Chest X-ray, AP view. Patient: 64 years old, sex M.
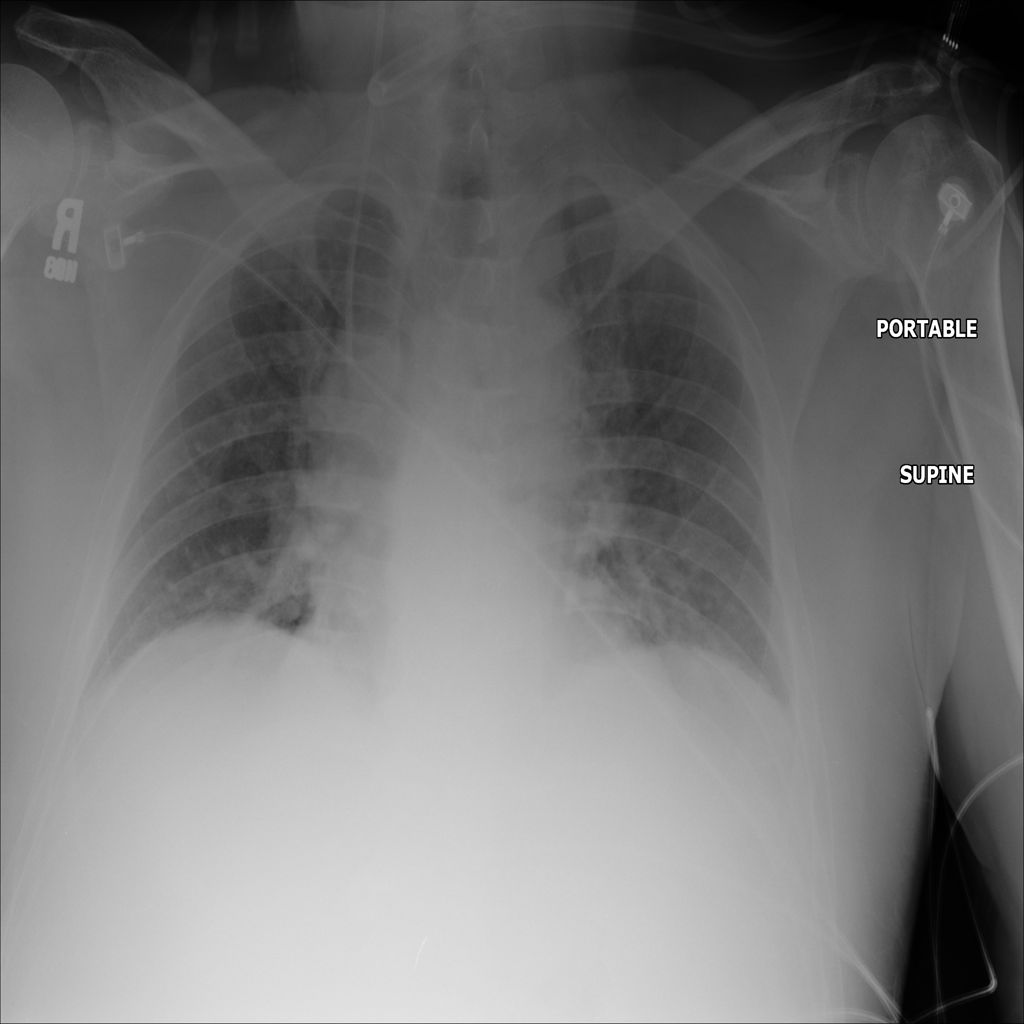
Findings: Atelectasis